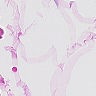
Metastatic tissue present: no